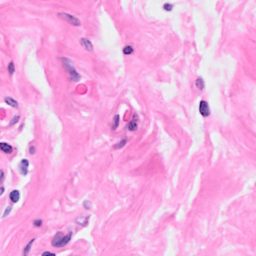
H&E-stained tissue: Breast